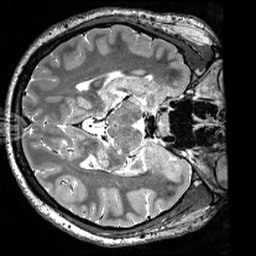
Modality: T2w
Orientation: axial
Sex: male
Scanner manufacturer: siemens
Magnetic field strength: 3 T
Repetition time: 3 s
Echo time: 0.418 s